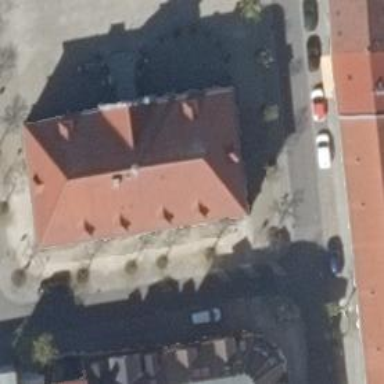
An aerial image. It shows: Historic building.